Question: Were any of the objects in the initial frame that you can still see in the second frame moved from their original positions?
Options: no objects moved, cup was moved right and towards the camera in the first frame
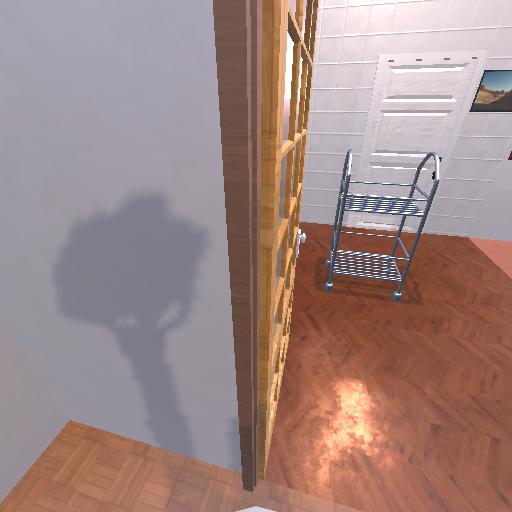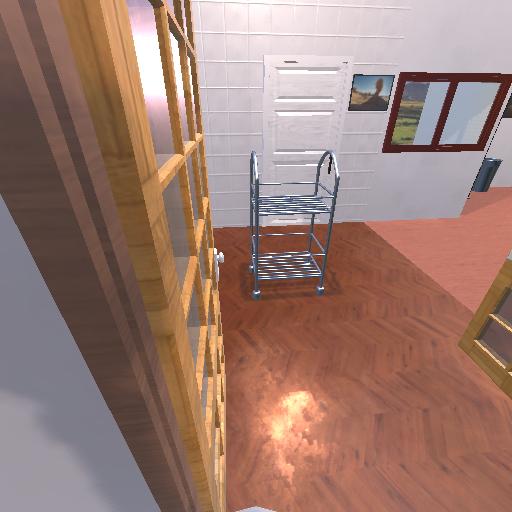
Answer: no objects moved